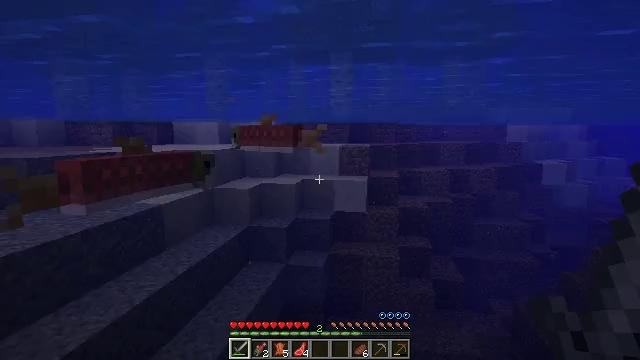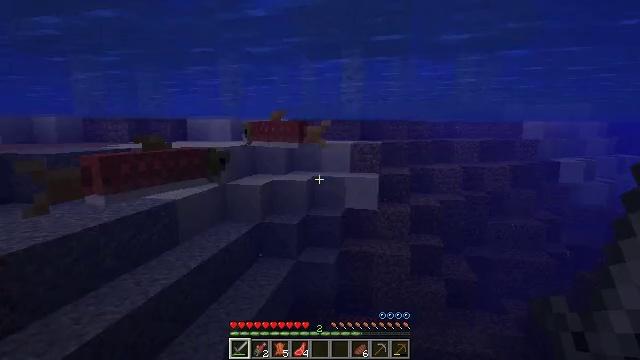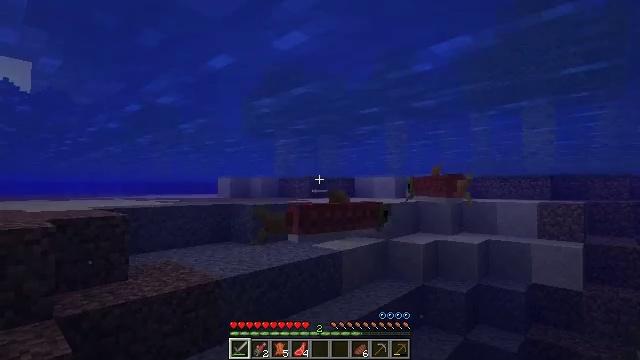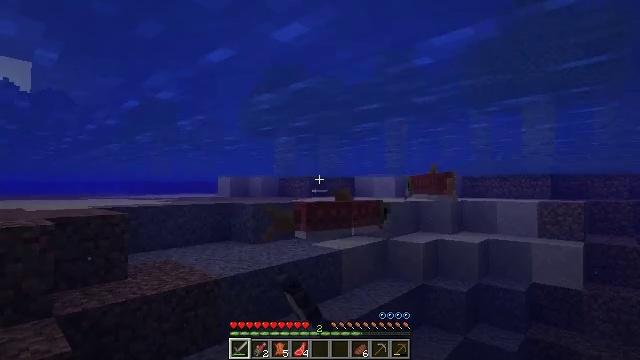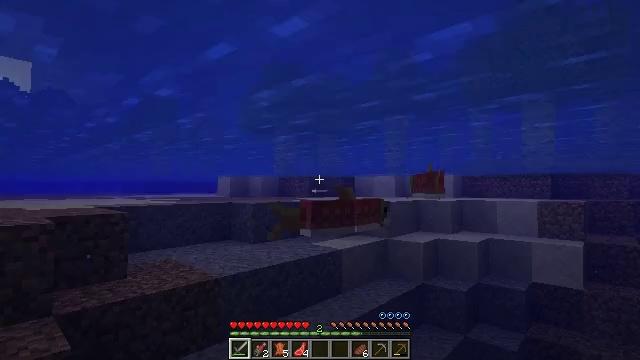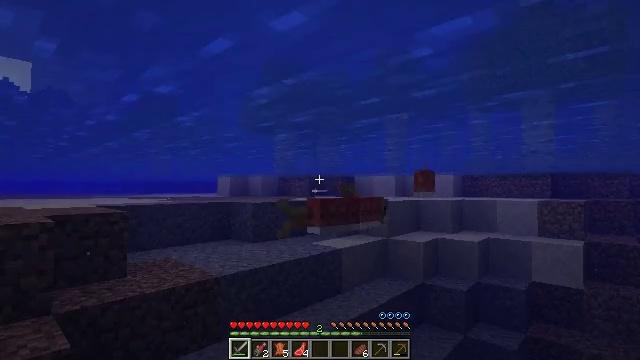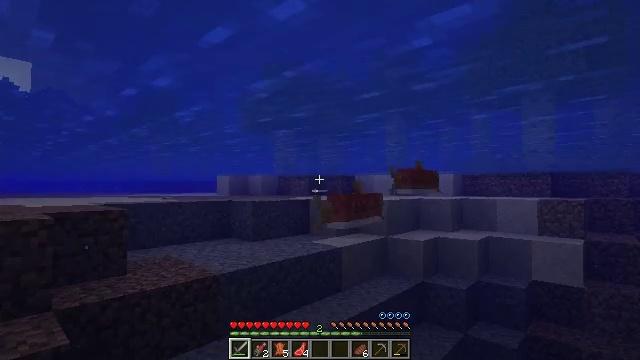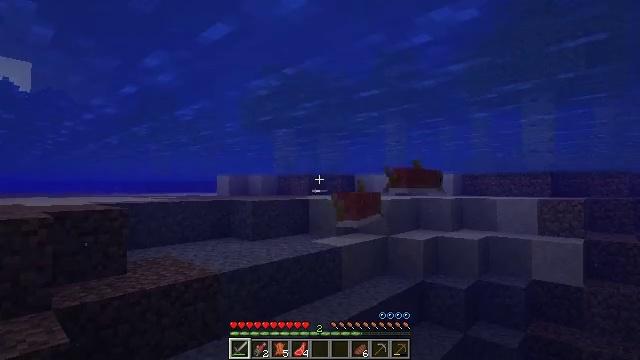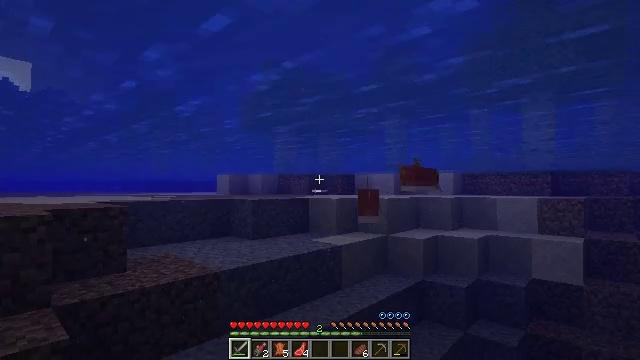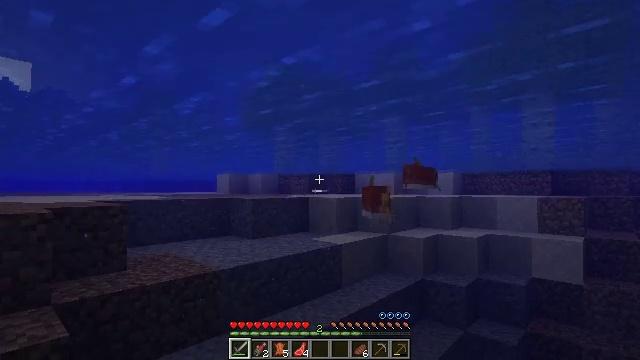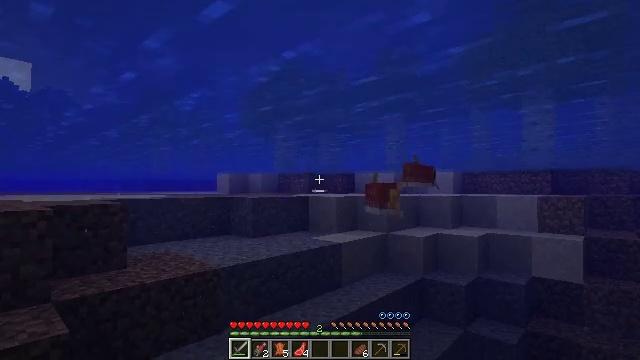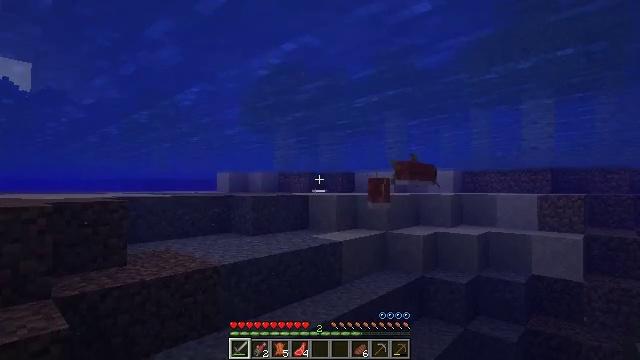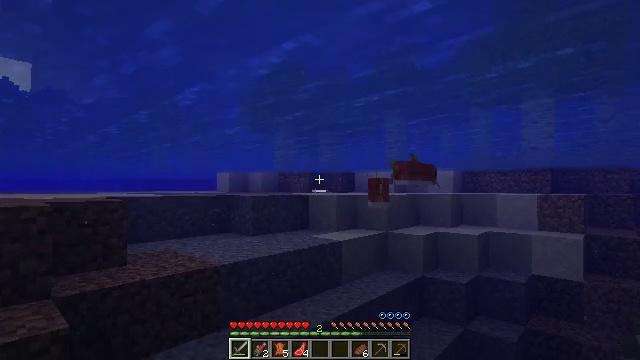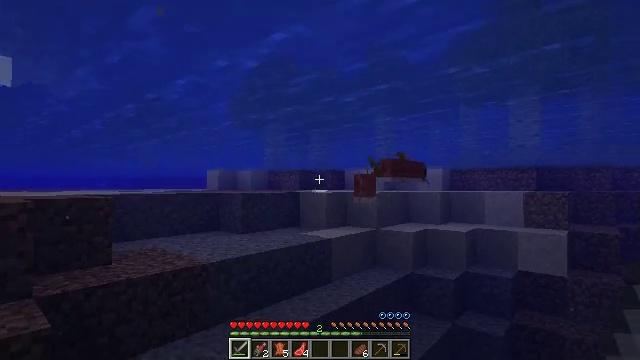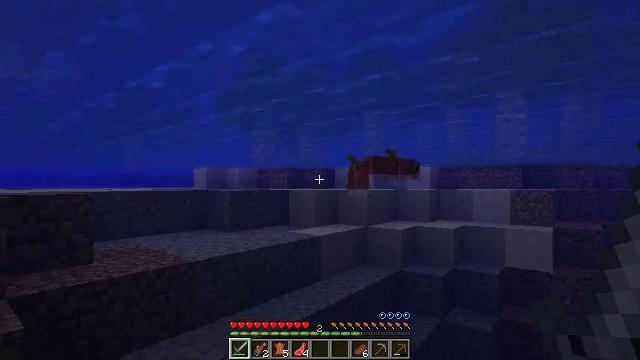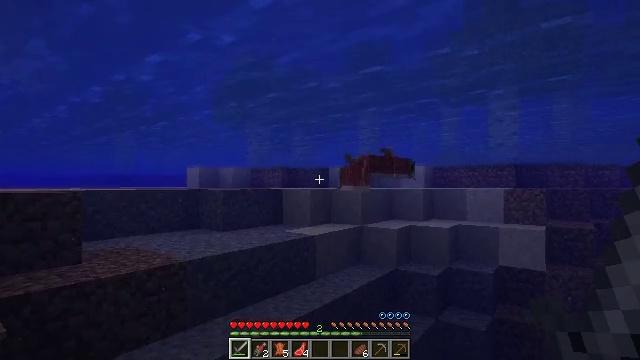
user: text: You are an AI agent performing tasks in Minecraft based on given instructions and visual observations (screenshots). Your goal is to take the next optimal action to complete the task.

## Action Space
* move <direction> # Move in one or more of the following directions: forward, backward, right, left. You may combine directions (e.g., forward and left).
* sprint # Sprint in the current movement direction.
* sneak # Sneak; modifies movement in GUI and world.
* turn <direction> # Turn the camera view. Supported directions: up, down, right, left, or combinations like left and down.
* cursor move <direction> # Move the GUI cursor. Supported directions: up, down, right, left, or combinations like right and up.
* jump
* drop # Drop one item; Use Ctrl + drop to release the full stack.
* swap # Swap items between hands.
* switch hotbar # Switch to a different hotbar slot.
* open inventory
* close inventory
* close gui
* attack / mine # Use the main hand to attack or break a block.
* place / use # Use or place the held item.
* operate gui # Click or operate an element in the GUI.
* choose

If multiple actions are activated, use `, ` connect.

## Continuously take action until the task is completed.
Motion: motion action
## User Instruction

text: Kill the salmon.
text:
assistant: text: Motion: no_op
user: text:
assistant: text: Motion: move forward, turn left and up, attack / mine
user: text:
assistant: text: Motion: no_op
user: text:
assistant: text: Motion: no_op
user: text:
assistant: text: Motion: no_op
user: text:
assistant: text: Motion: no_op
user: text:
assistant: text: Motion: no_op
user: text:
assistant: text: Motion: no_op
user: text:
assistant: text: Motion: no_op
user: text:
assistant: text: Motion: no_op
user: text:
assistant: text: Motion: no_op
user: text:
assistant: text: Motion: move forward
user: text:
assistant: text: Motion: move forward, turn right
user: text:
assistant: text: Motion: move forward, turn right
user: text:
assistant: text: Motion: move forward, turn right
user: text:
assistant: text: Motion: move forward, jump
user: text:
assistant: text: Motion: move forward, jump
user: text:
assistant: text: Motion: move forward, turn right, jump
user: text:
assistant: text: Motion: move forward, turn right and down, jump
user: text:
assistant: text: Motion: move forward, turn down, jump
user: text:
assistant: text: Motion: move forward, turn down
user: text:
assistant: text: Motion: move forward
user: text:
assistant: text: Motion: move forward
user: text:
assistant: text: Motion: move forward, turn right
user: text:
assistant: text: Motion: move forward, turn right
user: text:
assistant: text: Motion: move forward, turn right
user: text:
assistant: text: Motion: move forward
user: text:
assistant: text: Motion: move forward
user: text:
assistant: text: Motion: move forward
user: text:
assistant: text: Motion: move forward, turn down